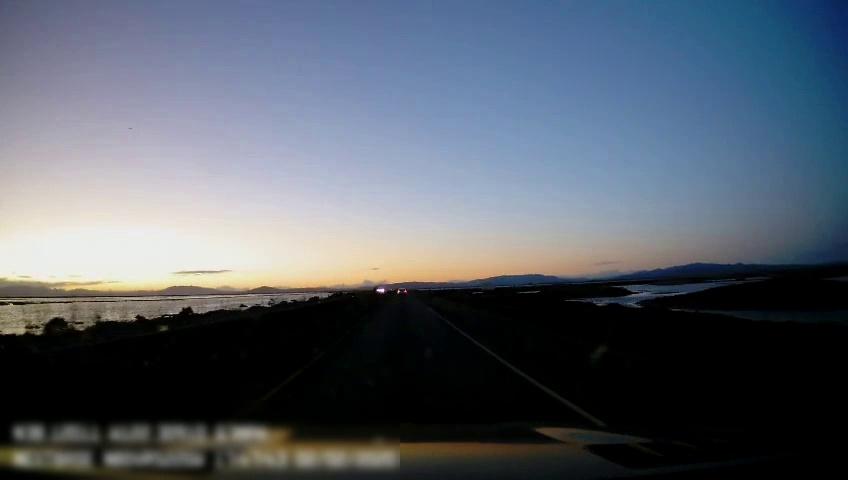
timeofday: Dusk/Dawn/Twilight
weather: Sunny
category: Drivable Space
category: Vehicles | Car
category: Lanes | Current Lane
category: Lanes | Current Lane